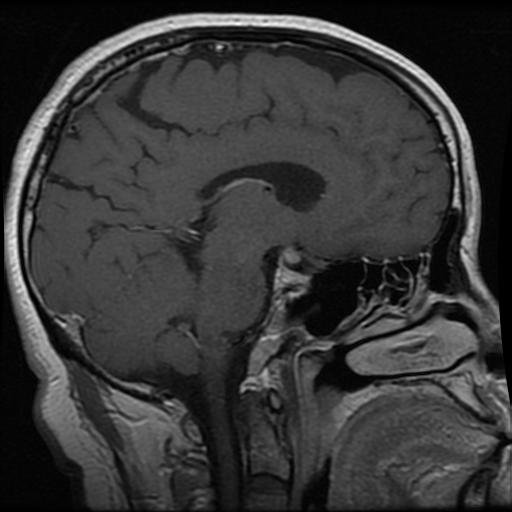
Label: pituitary